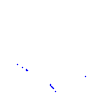
Particle: kaon